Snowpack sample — Buffalo Mountain, Silverthorne, Colorado, USA (2/22/26, 2:02 PM MST)
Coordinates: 39.622, -106.113
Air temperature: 33 °F
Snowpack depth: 63 cm
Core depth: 50 cm
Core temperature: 26.6 °F
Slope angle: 11°, slope face: 116°
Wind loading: low
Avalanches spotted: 0
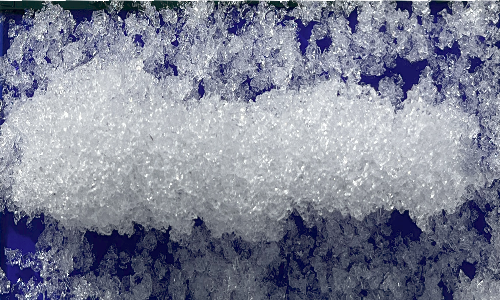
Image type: core
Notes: In a firebreak similar to site 1, minimal wind loading with no spotted avalanches (not many faces in view though)